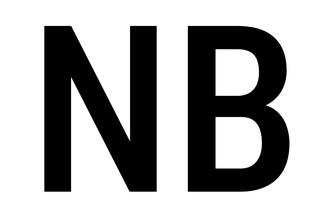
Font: Roboto_Condensed_Medium